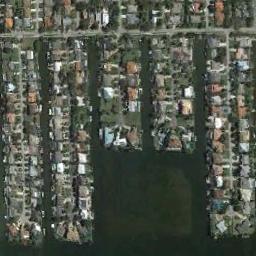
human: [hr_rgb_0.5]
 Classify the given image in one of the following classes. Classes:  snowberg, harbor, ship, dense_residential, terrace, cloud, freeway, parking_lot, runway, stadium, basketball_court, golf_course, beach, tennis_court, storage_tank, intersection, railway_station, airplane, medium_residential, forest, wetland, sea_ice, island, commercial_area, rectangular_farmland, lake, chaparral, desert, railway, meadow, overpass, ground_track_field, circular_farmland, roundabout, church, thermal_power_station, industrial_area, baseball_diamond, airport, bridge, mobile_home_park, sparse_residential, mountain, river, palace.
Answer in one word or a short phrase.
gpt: dense_residential